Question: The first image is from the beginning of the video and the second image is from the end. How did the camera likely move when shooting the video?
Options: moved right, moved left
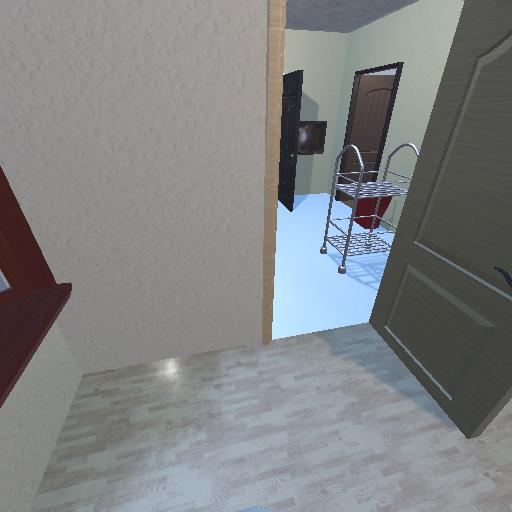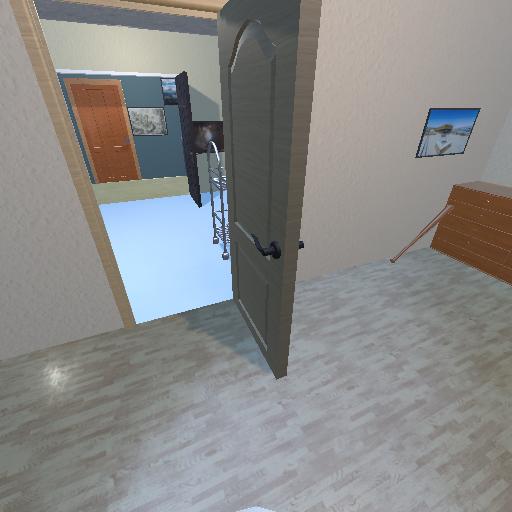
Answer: moved right